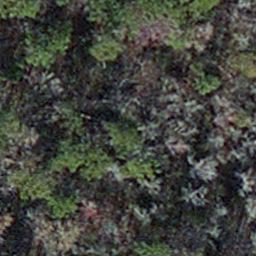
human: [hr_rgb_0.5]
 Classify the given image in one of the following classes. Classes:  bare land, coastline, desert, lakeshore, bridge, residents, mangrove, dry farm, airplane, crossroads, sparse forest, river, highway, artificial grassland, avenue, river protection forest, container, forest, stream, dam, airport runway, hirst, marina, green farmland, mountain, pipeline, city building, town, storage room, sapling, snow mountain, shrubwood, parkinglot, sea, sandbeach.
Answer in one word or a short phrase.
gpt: sapling